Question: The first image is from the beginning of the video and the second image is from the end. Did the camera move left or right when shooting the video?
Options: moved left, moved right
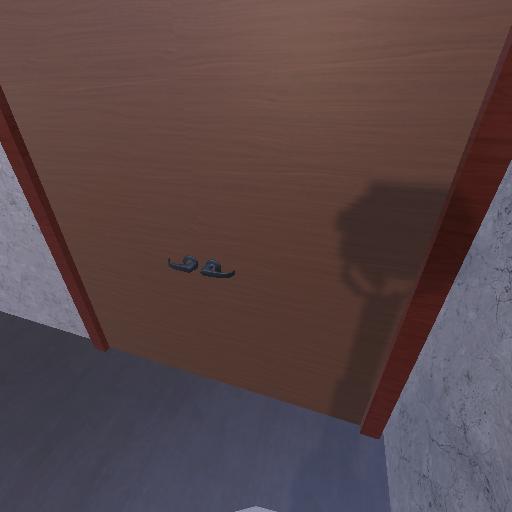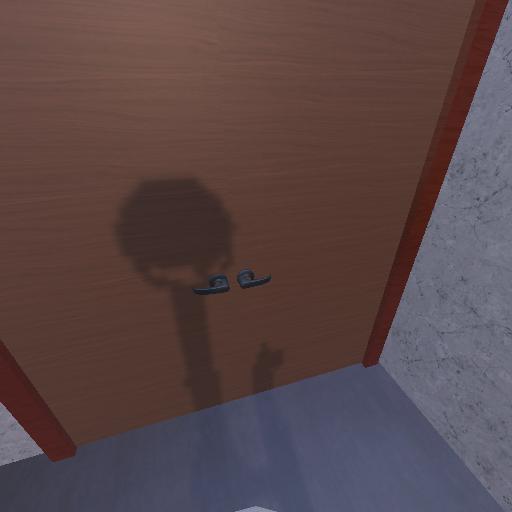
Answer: moved left